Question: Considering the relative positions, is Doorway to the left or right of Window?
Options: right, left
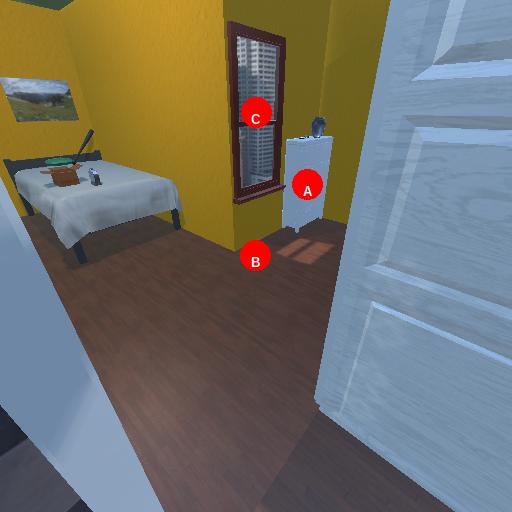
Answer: right